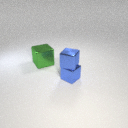
large green metal cube behind small blue metal cube